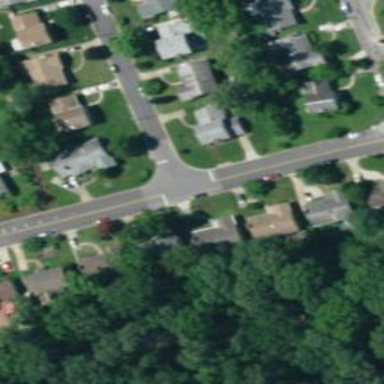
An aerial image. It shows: Road with stop sign.